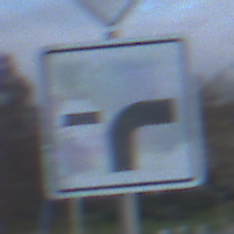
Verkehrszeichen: VerlaufVorfahrtsstrasse9
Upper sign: Vorfahrtsstrasse
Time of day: SunriseSunset
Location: Outdoor (Suburban)
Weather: PartlyCloudy
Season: NotSpecified
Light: Natural